Here is a 2-D grayscale rendering of raw bearing vibration samples (signal-to-image). Determine the bearing's health state. Answer with exactly one of: normal, inner_race, outer_race, ball.
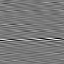
Answer: outer_race